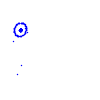
Particle: kaon